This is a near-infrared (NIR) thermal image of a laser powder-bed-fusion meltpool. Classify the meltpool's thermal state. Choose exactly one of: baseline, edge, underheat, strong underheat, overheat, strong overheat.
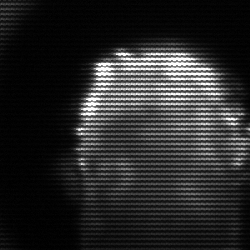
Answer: baseline